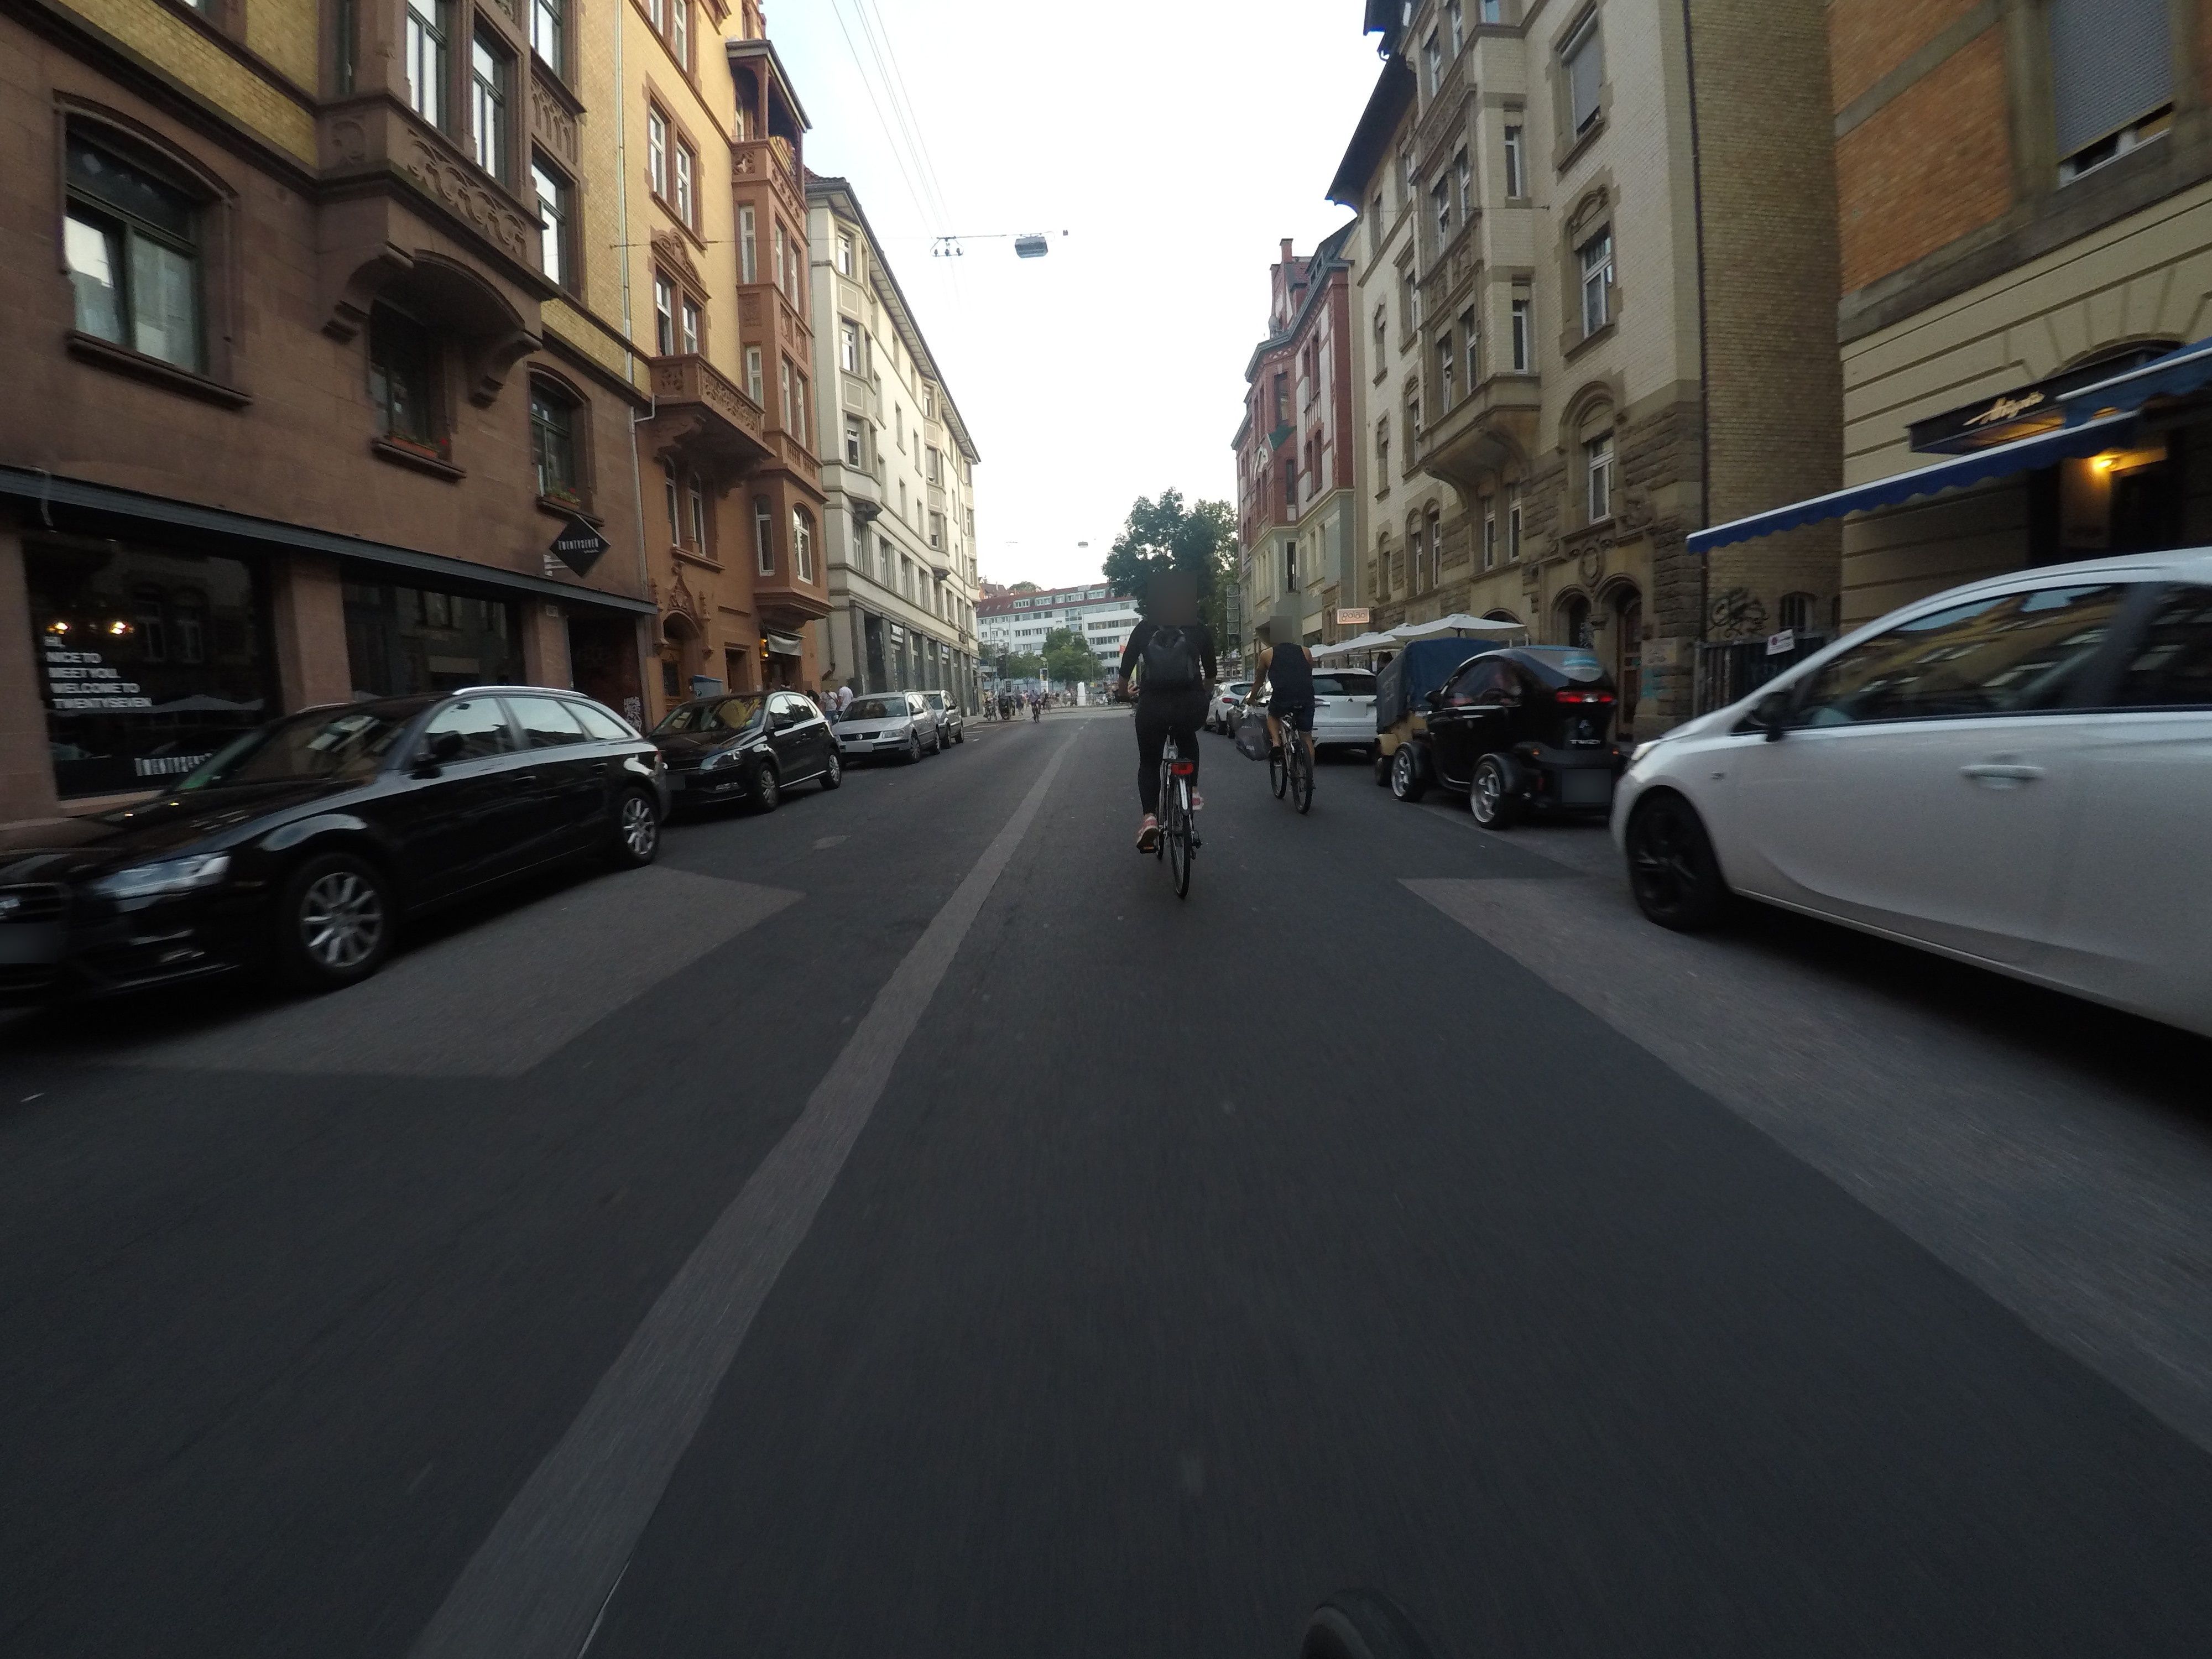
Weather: clear
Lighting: day
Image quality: good
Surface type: driving surface
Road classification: footway, steps, residential
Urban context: urban centre
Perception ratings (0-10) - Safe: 7.2, Lively: 9.58, Beautiful: 9.37, Boring: 1.49, Depressing: 1.78, Wealthy: 5.55